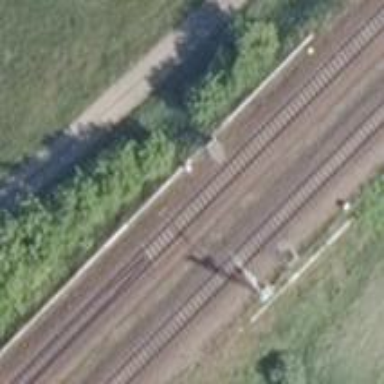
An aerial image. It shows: Railway signal.